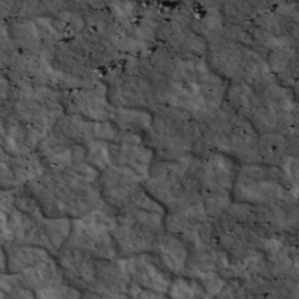
Label: non_frost